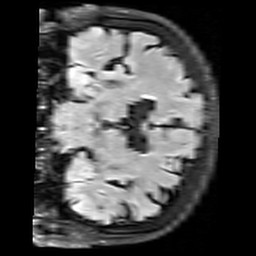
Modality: FLAIR
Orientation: coronal
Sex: female
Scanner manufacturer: siemens
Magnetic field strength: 3 T
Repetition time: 10 s
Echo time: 0.09 s